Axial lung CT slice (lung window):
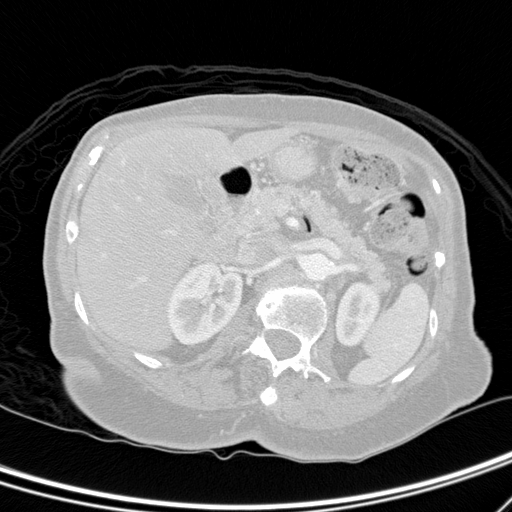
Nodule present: no